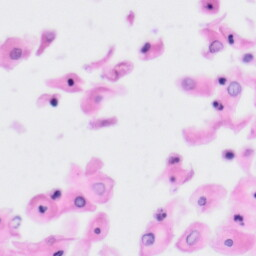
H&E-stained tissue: Tonsil